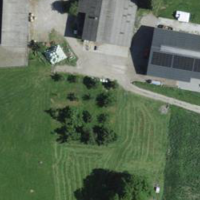
EUNIS habitat code: 24
Species observed at this site:
Lepidium draba
Portulaca oleracea